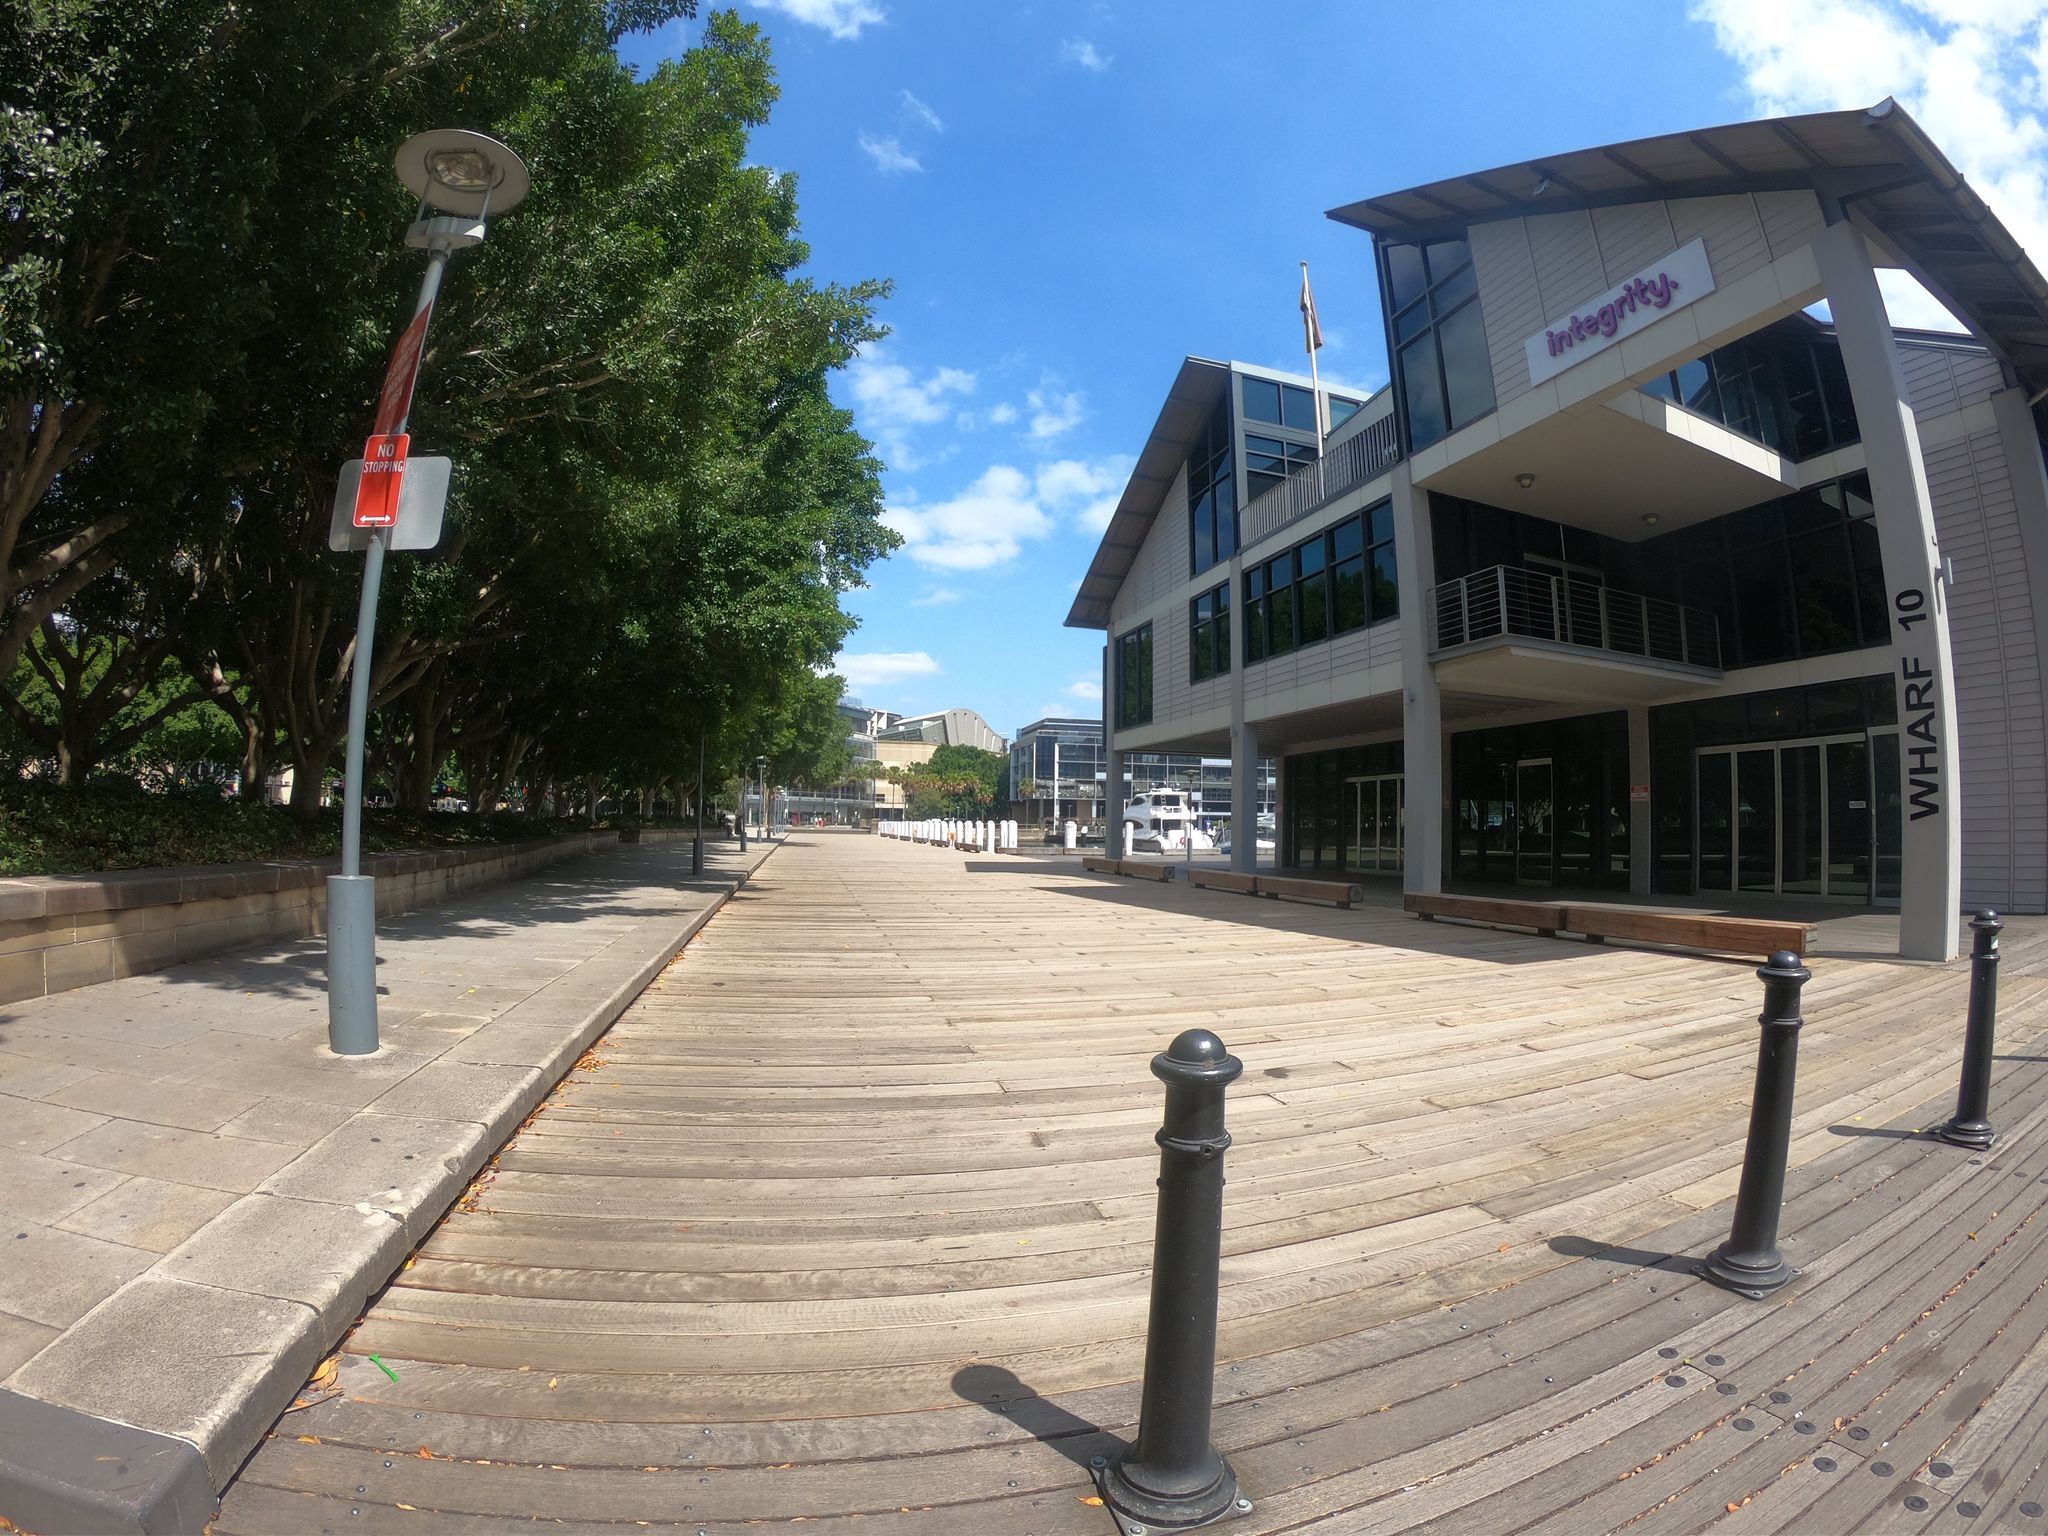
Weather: clear
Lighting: day
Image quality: good
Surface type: walking surface
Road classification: residential
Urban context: urban centre
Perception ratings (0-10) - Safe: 4.61, Lively: 4.46, Beautiful: 4.86, Boring: 5.47, Depressing: 1.68, Wealthy: 7.57